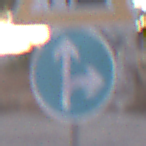
Verkehrszeichen: VorgeschriebeneFahrtrichtungGeradeausOderRechts
Zusatzzeichen oben: Arbeitsstelle
Umgebung: Outdoor, Suburban
Tageszeit: SunriseSunset
Wetter: PartlyCloudy
Licht: Natural
Jahreszeit: NotSpecified
Kontrast: LowContrast